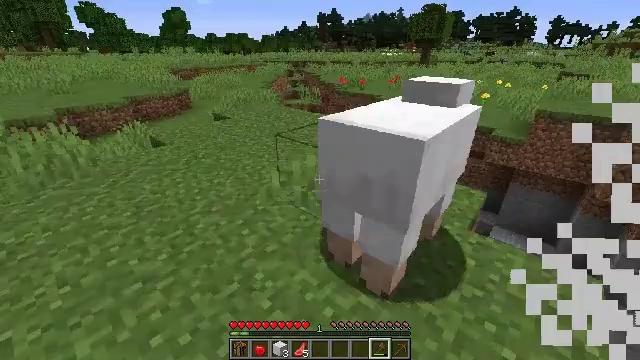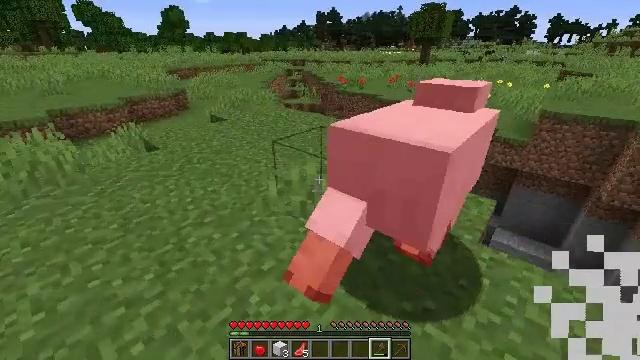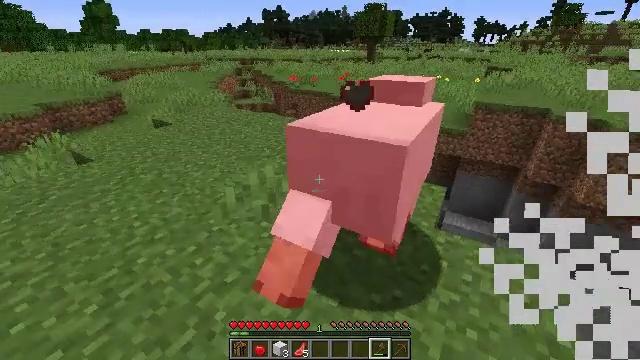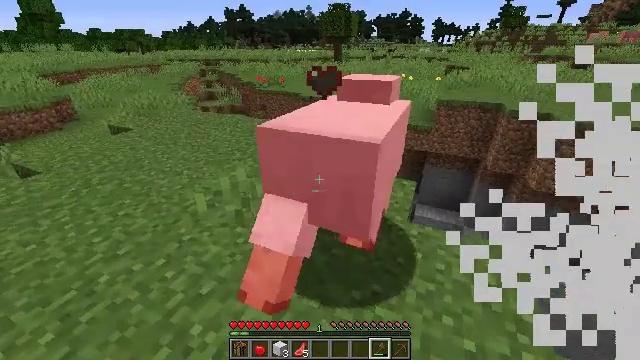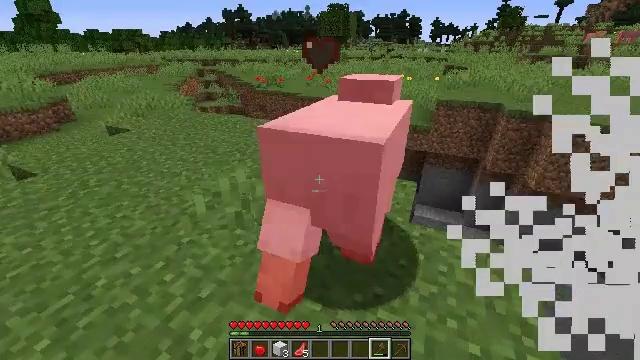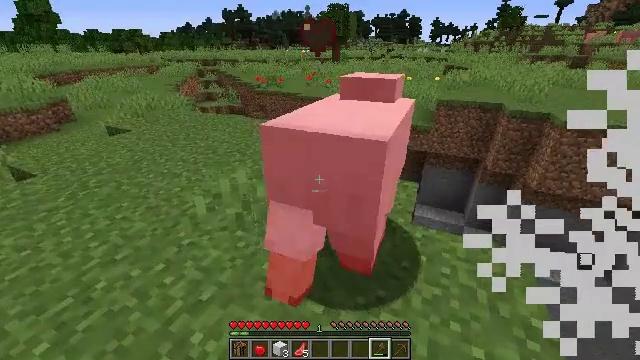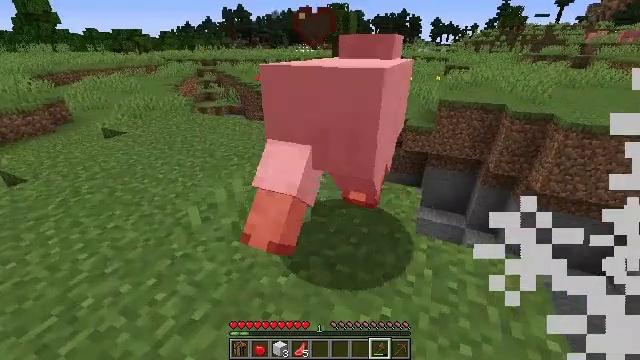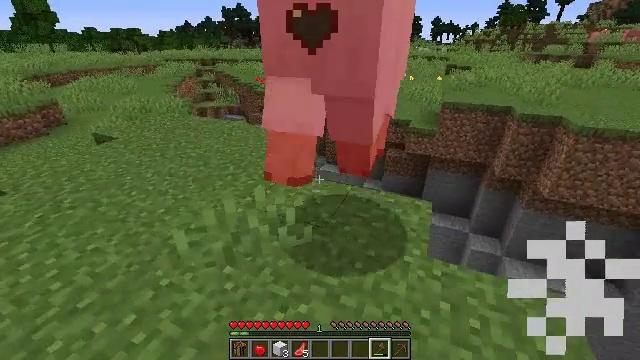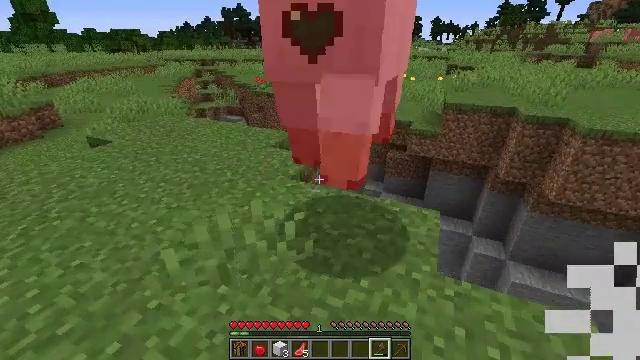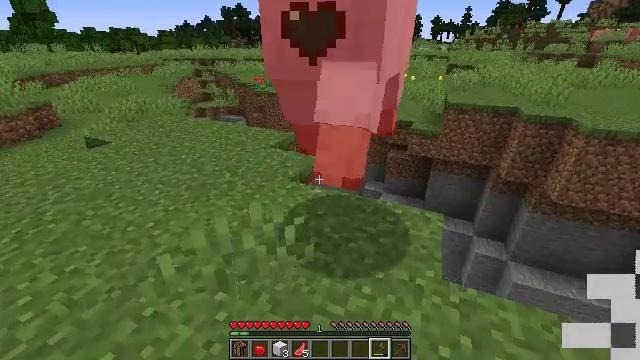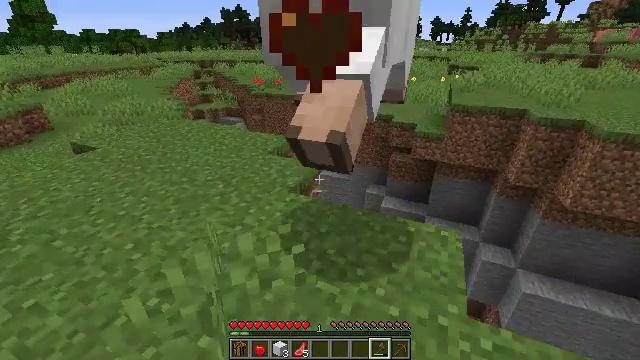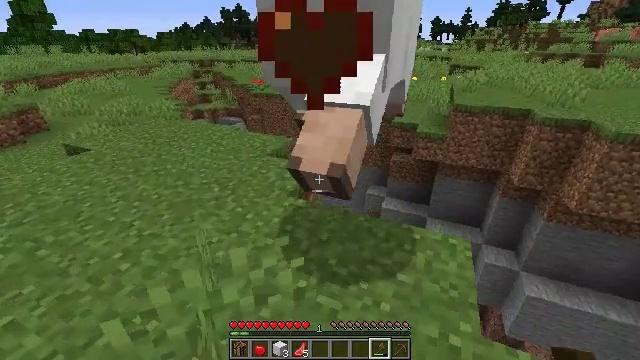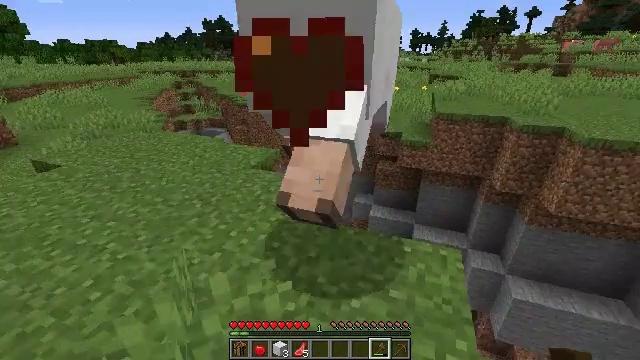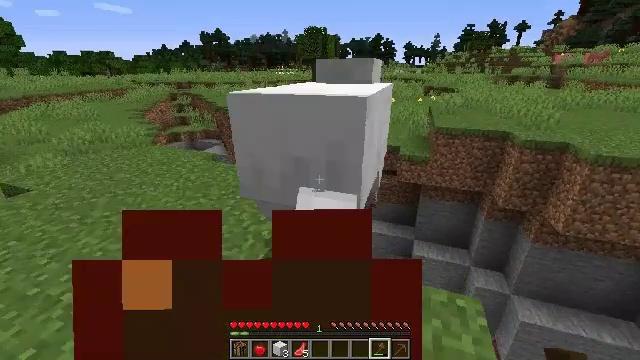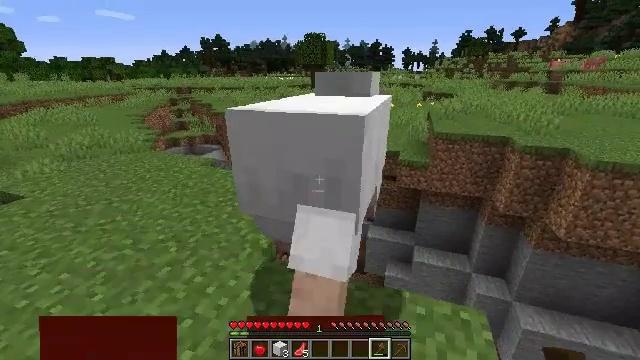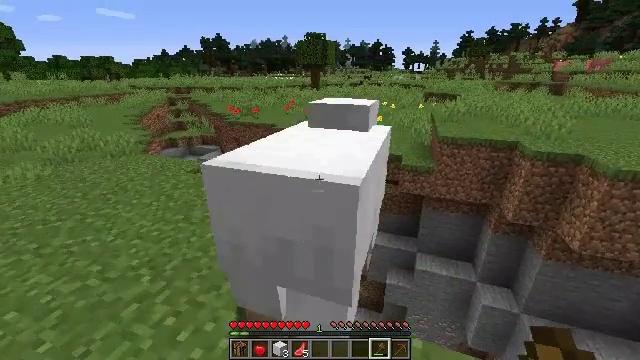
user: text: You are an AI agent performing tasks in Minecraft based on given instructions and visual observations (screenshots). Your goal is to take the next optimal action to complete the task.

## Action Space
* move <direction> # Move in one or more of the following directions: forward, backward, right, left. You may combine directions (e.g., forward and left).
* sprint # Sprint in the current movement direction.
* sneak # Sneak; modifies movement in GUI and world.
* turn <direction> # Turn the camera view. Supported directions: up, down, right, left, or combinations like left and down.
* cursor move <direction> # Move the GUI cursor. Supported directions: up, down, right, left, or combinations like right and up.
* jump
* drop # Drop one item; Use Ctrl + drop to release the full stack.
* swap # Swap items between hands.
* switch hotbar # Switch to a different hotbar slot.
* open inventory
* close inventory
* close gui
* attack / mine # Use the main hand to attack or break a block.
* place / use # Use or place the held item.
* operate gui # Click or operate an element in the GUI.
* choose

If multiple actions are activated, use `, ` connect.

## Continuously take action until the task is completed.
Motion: motion action
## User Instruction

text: Kill mobs.
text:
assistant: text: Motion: no_op
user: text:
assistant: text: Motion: turn right
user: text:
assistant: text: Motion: turn right
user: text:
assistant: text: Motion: no_op
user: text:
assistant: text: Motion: move forward
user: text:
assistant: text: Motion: move forward
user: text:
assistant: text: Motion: move forward
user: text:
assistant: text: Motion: move forward
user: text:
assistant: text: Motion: move forward
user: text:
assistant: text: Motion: move forward
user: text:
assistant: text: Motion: move forward
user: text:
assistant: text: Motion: move forward, turn right and up
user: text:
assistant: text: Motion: move forward, turn up
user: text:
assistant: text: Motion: move forward, turn up
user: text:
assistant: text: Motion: move forward
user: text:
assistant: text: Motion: move forward
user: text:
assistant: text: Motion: move forward, turn right and down
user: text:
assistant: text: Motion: move forward, turn down
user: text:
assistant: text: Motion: turn down
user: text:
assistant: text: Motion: turn down
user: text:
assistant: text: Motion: turn left and down
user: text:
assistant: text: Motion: no_op
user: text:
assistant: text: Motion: no_op
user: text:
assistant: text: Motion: no_op
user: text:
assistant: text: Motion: no_op
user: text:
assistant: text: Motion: turn down
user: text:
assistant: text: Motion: no_op
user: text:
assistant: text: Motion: no_op
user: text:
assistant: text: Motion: no_op
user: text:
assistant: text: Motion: no_op